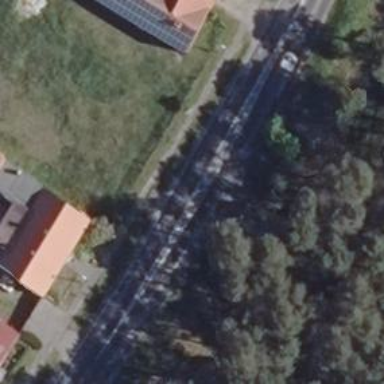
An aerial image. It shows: Secondary road with asphalt surface.